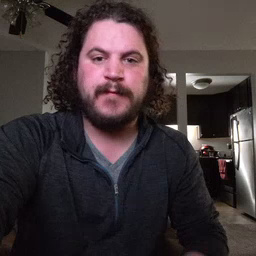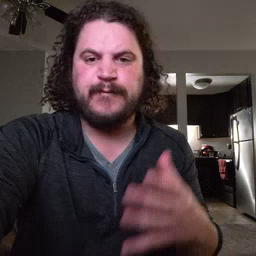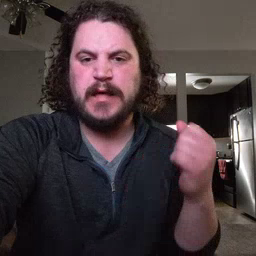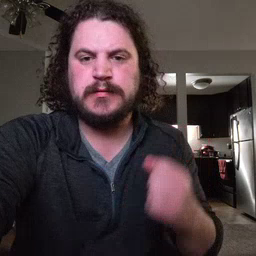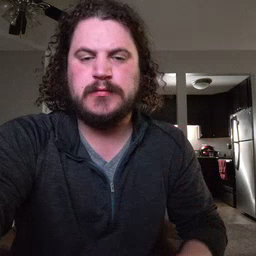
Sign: fast